Question: So I have the following LaTex list, and many like it in a paper I'm translating:
'''
egin{enumerate}
\item If $\mathfrak{E}$ and $\mathfrak{B}$ with the arguments $x, y, z$ a solution of the Maxwell's equations (1), then through the components $\mathfrak{E}_x, \mathfrak{E}_y, \mathfrak{-E}_z, \mathfrak{-B}_x, \mathfrak{-B}_y, \mathfrak{B}_z$, with the arguments $x, y, z$ is given also an electromagnetic field that is a solution to Maxwell's equations.
\item If $\mathfrak{E, B}$ is the electromagnetic field of a planar electromagnetic wave radiation, then $\mathfrak{E}_x, \mathfrak{E}_y, \mathfrak{B}_z$ are symmetrical to the plane of the figure with $\mathfrak{E}_z, \mathfrak{B}_x, \mathfrak{B}_y$, with opposite values.
\item If $\mathfrak{E, B}$ a solution to Maxwell's equations (1), the following field is as well:
$$\mathfrak{E'} = \pm \sqrt{
rac{\mu}{\epsilon}} \mathfrak{B}, \mathfrak{B'} = \mp \sqrt{
rac{\epsilon}{\mu}} \mathfrak{E}$$
\end{enumerate}\par
'''
It compiles to this:

There's a lot of dead space that should be taken up by text. How do I make the text wrap around the numbers?
PS. Also, I'm trying to add space between the equations. Simply putting more spaces didn't do it. Any pointers?
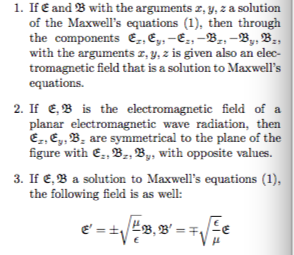
Answer: Strange how you want to save space in the enumeration yet add space between equations. I enjoy the current display. However, you can use a custom 'mylist' which looks like an 'enumerate' without alignment:

'''
\documentclass{article}
\usepackage{showframe}% Just for this example
\usepackage{amsfonts}
\newenvironment{mylist}
{\setlength{\parindent}{0pt}% No paragraph indent
\setcounter{enumi}{0}% Restart enumeration at level 1 (i)
\renewcommand{\item}{\par\refstepcounter{enumi}%
\theenumi.~\ignorespaces}%
}{}
\begin{document}
\begin{enumerate}
\item
If~$\mathfrak{E}$ and~$\mathfrak{B}$ with the arguments~$x$, $y$,~$z$ a solution of the Maxwell's equations~(1),
then through the components~$\mathfrak{E}_x$, $\mathfrak{E}_y$, $\mathfrak{-E}_z$, $\mathfrak{-B}_x$,
$\mathfrak{-B}_y$,~$\mathfrak{B}_z$, with the arguments~$x$, $y$,~$z$ is given also an electromagnetic field
that is a solution to Maxwell's equations.
\item
If~$\mathfrak{E}$, $\mathfrak{B}$ is the electromagnetic field of a planar electromagnetic wave radiation,
then~$\mathfrak{E}_x$, $\mathfrak{E}_y$,~$\mathfrak{B}_z$ are symmetrical to the plane of the figure
with~$\mathfrak{E}_z$, $\mathfrak{B}_x$,~$\mathfrak{B}_y$, with opposite values.
\item
If~$\mathfrak{E}$, $\mathfrak{B}$ a solution to Maxwell's equations~(1), the following field is as well:
\[
\mathfrak{E'} = \pm \sqrt{\frac{\mu}{\epsilon}} \mathfrak{B}, \mathfrak{B'} =
\mp \sqrt{\frac{\epsilon}{\mu}} \mathfrak{E}
\]
\end{enumerate}
\begin{mylist}
\item
If~$\mathfrak{E}$ and~$\mathfrak{B}$ with the arguments~$x$, $y$,~$z$ a solution of the Maxwell's equations~(1),
then through the components~$\mathfrak{E}_x$, $\mathfrak{E}_y$, $\mathfrak{-E}_z$, $\mathfrak{-B}_x$,
$\mathfrak{-B}_y$,~$\mathfrak{B}_z$, with the arguments~$x$, $y$,~$z$ is given also an electromagnetic field
that is a solution to Maxwell's equations.
\item
If~$\mathfrak{E}$, $\mathfrak{B}$ is the electromagnetic field of a planar electromagnetic wave radiation,
then~$\mathfrak{E}_x$, $\mathfrak{E}_y$,~$\mathfrak{B}_z$ are symmetrical to the plane of the figure
with~$\mathfrak{E}_z$, $\mathfrak{B}_x$,~$\mathfrak{B}_y$, with opposite values.
\item
If~$\mathfrak{E}$, $\mathfrak{B}$ a solution to Maxwell's equations~(1), the following field is as well:
\[
\mathfrak{E'} = \pm \sqrt{\frac{\mu}{\epsilon}} \mathfrak{B}, \mathfrak{B'} =
\mp \sqrt{\frac{\epsilon}{\mu}} \mathfrak{E}
\]
\end{mylist}
\end{document}
'''
For changing the spacing around display equations, see <URL>